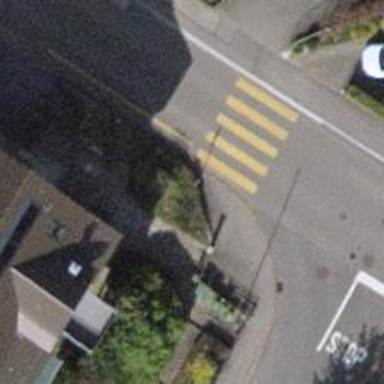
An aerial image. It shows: Zebra crossing on the road.